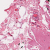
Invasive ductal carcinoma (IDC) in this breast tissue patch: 0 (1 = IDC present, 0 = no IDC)